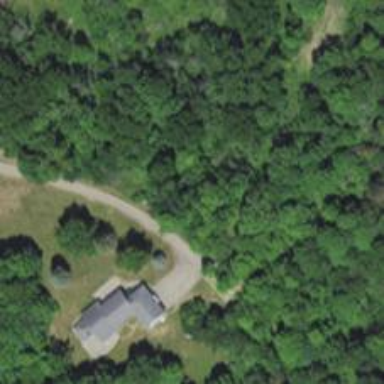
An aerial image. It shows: Driveway.